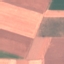
Land use / land cover: AnnualCrop